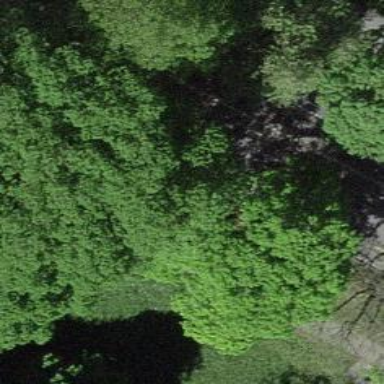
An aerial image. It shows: Avenue of trees.